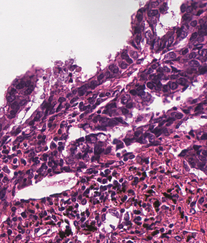
Tumor epithelial tissue: yes
Tumor-associated stroma tissue: yes
Normal tissue: no